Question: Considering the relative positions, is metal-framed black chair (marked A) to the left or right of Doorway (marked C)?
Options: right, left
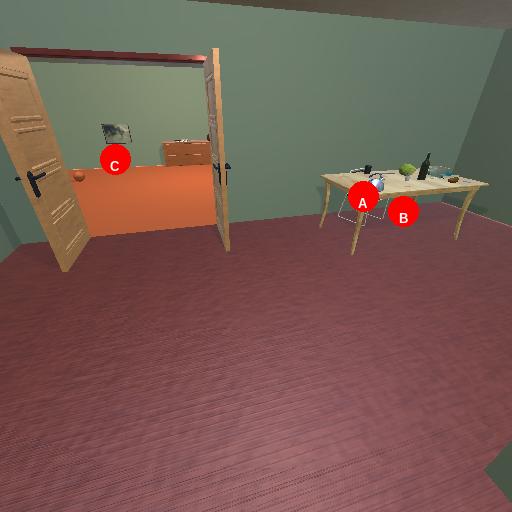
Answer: right